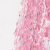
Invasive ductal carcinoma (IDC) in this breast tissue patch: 0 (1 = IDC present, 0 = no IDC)